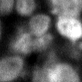
Tissue sample: ovarian
Magnification: 2.5x
Cell type: Myeloid cells
Senescence state: senescent